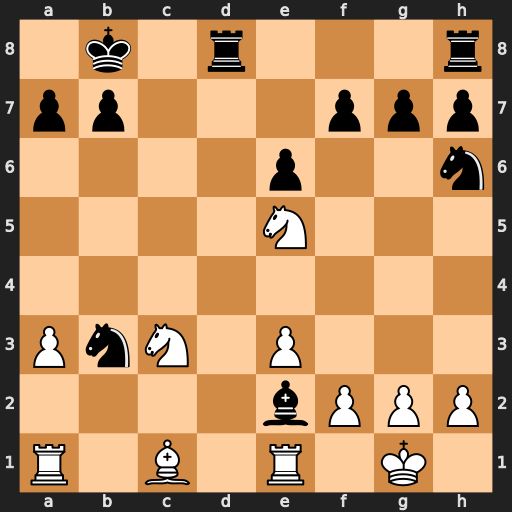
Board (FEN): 1k1r3r/pp3ppp/4p2n/4N3/8/PnN1P3/4bPPP/R1B1R1K1
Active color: w
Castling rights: -
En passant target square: -
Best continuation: Rb1 Nxc1 Nc6+ Ka8 Nxd8